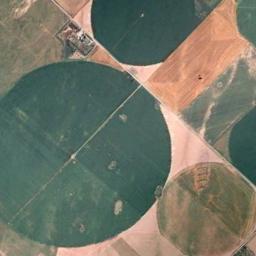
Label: circular_farmland